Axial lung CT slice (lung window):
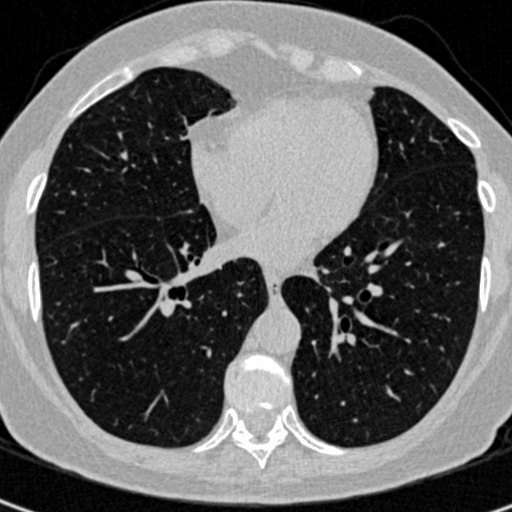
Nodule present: no